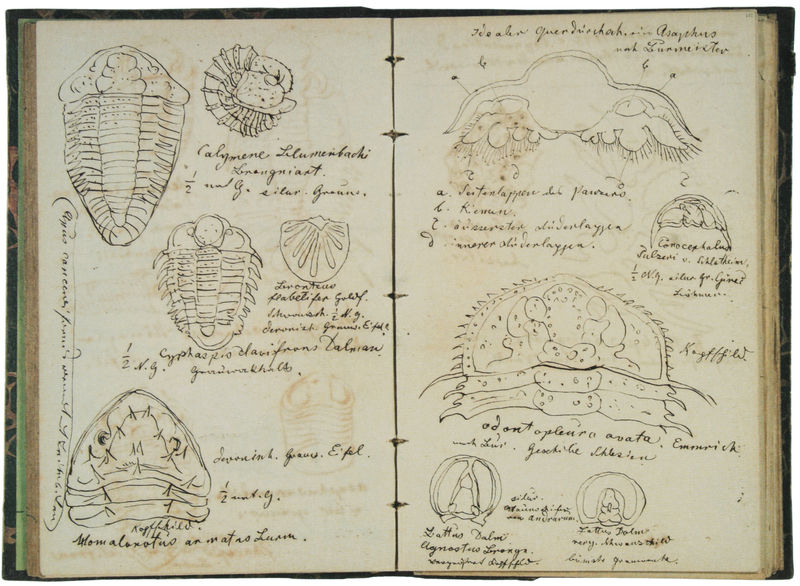
Titel: Studien von Trilobiten
Künstler: Gabriel von Max
Standort: München
Institution: Städtische Galerie im Lenbachhaus
Schlagwörter: feder, schwarz, skizze, zeichnung, tier, tiere, muster, anatomie, natur, schrift, studie, grafik, tusche, buch, ringe, seite, schwarzweiß, text, buchstaben, beschriftung, bleistift, tinte, heft, studien, seiten, stachel, muschel, muscheln, schnecke, skizzenbuch, skizzen, botanik, handschrift, beschreibung, wissenschaft, max, traktat, zeichnungen, notiz, notizen, zellen, biologie, lebewesen, skizziert, zeinung, quallen, meeresgetier, wissenschaftlich, amöben, reisetagebuch, mikroskop, mikroben, laus, gabriel von max, assel, ringbuch, tierchen, trilobiten, wassertiere, eifel, milbe, #schrift, kopfschild, dopppelseite, pfeilschwanzkrebs, sjizze, calymene